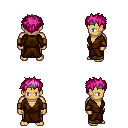
a pixel art fantasy rpg character, male body template, human, tanned skin, brown robe, robe skirt, pink bedhead hairstyle, iron tiara, leather bracers, four views (front, back, left, right), 2x2 character sprite sheet, small pixel art, hard edges, no anti-aliasing